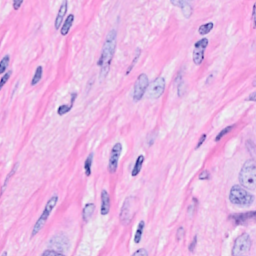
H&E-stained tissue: Breast